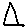
Label: triangle